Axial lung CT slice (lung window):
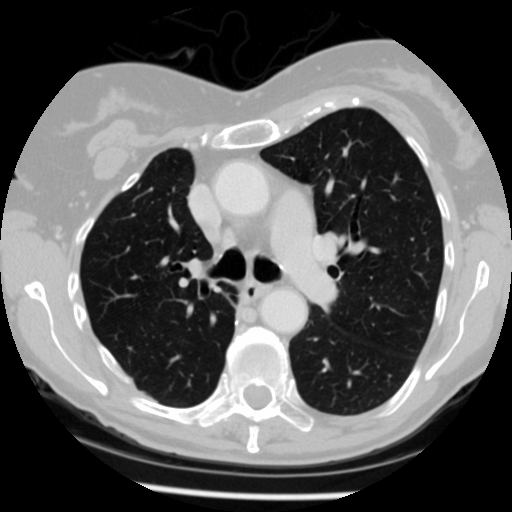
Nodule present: no